Question: Count the number of objects in the diagram.
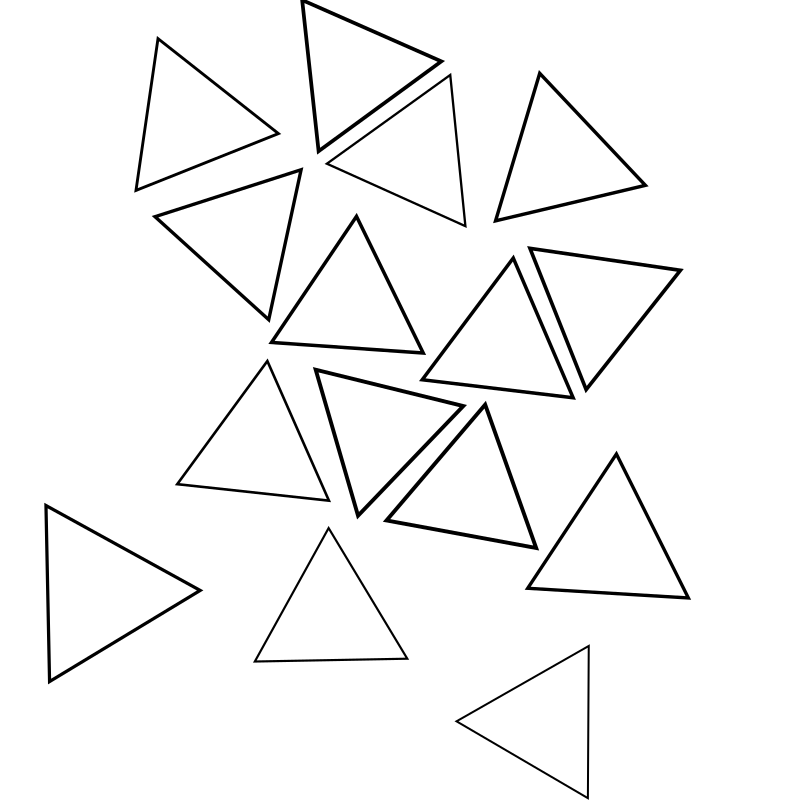
Answer: 15